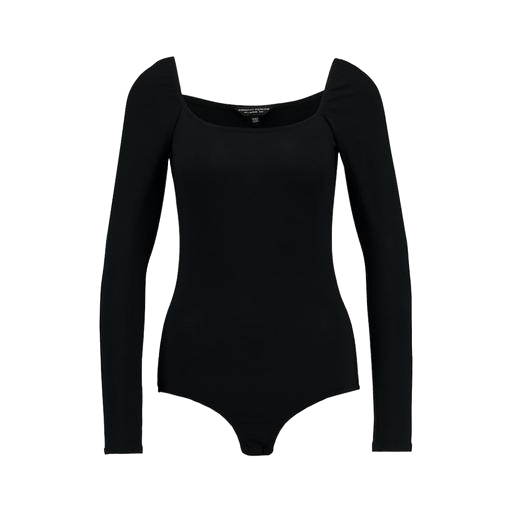
black mira cape-effect bodysuit, long-sleeve top, black plunge bodysuit, white background